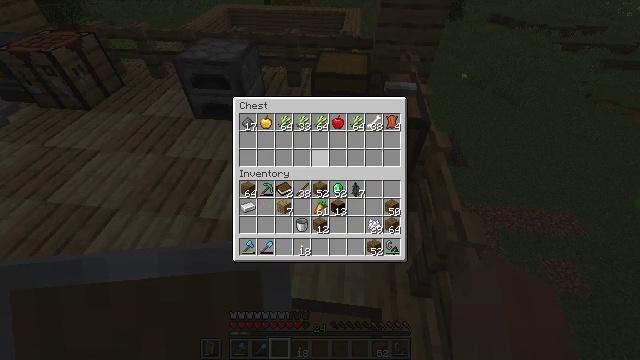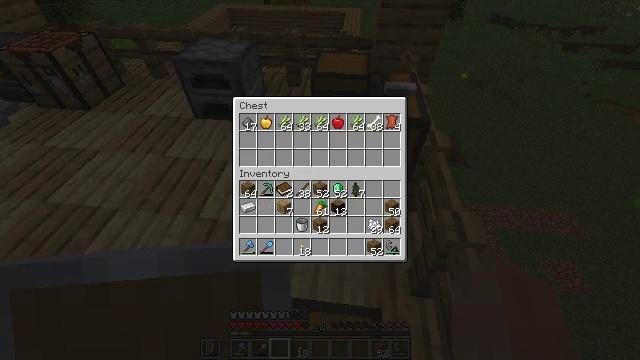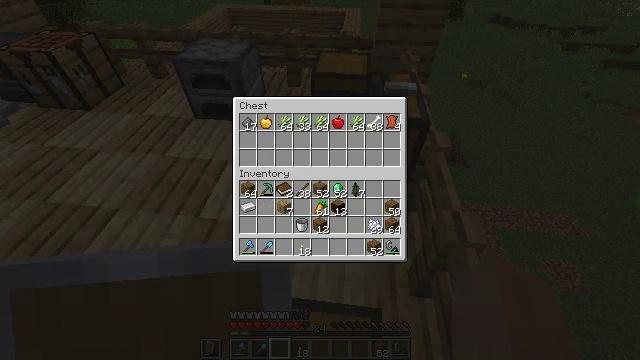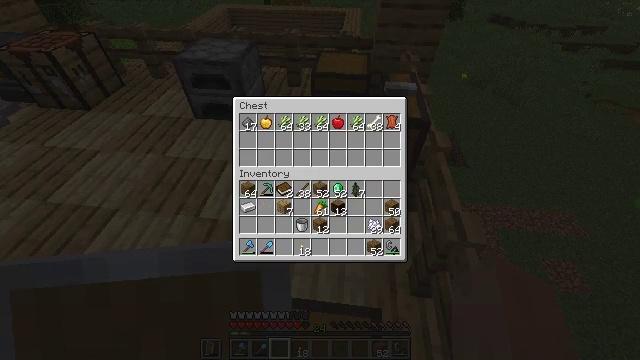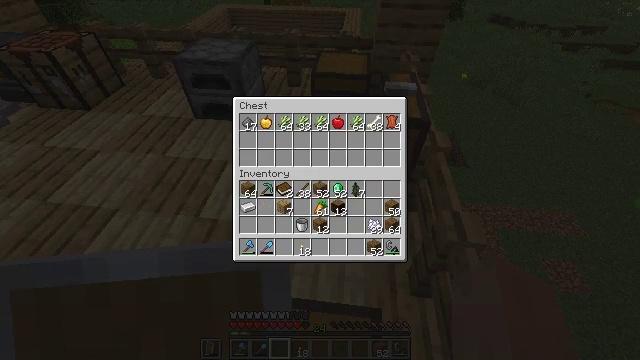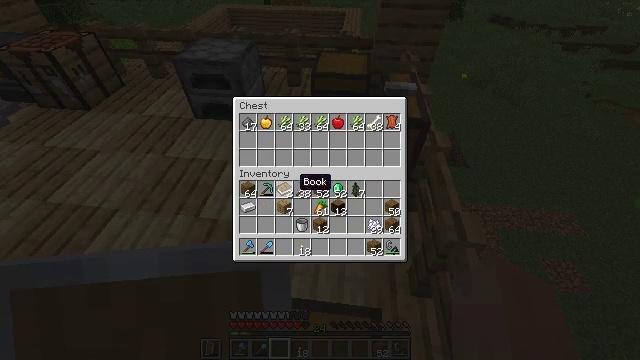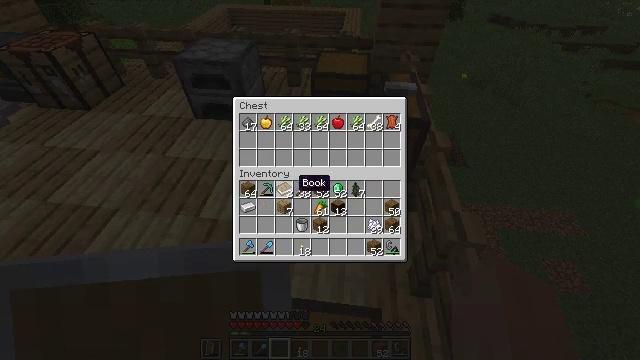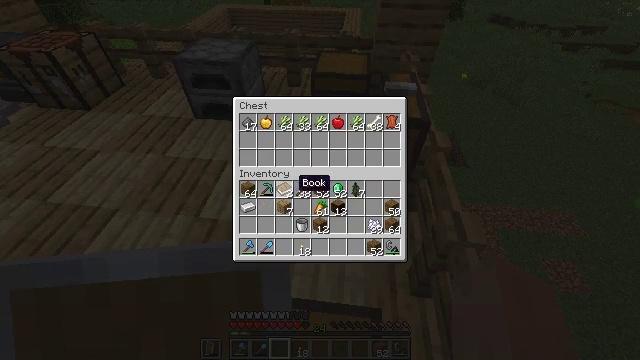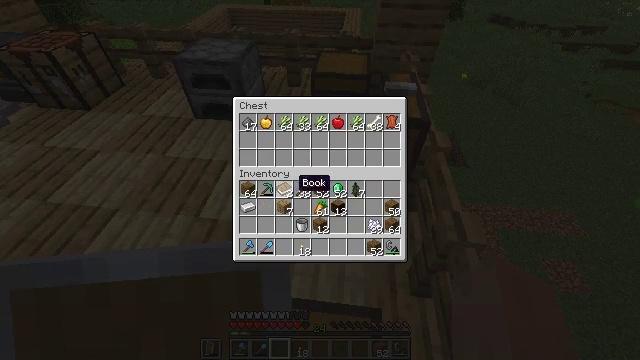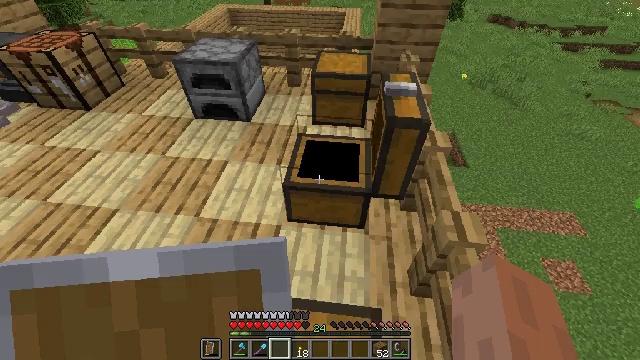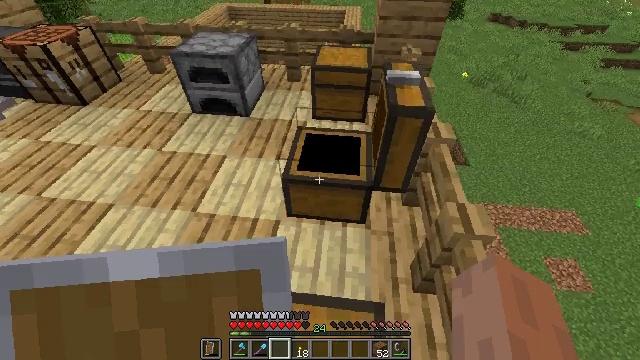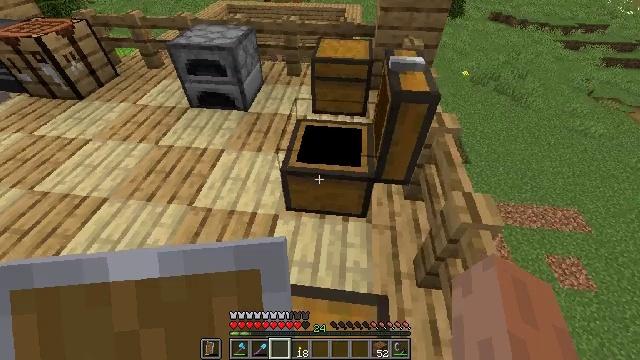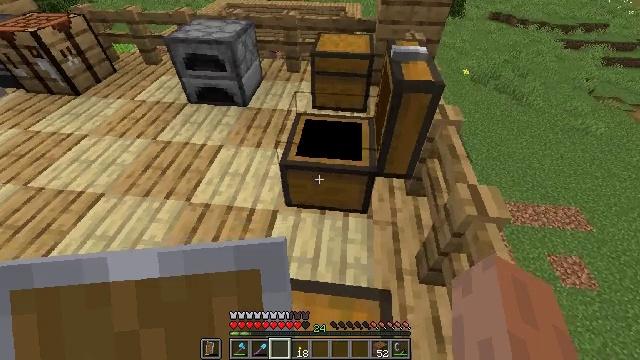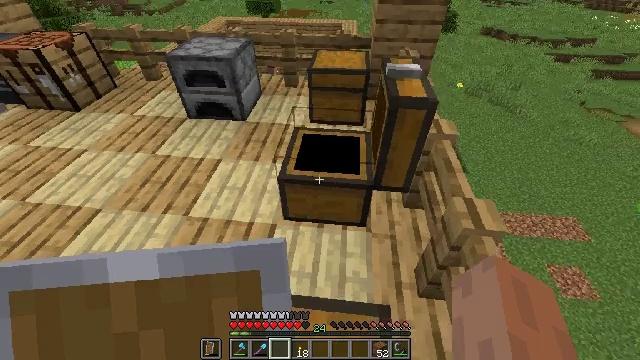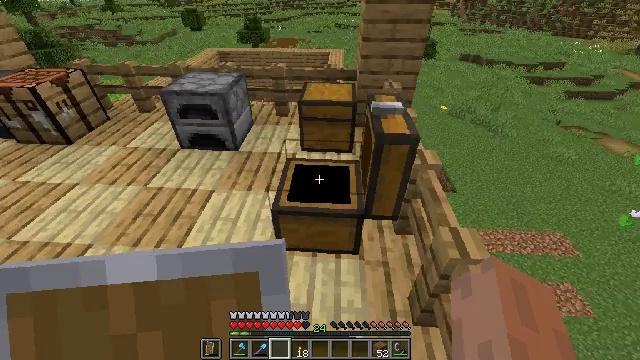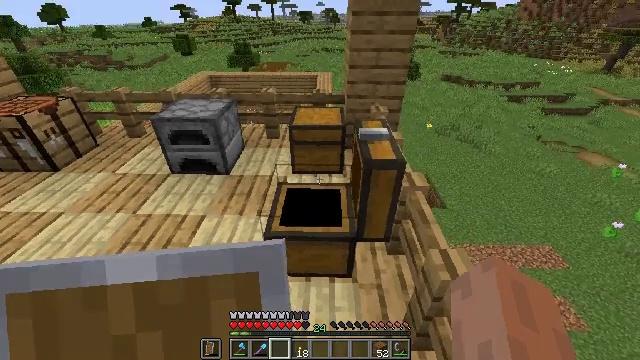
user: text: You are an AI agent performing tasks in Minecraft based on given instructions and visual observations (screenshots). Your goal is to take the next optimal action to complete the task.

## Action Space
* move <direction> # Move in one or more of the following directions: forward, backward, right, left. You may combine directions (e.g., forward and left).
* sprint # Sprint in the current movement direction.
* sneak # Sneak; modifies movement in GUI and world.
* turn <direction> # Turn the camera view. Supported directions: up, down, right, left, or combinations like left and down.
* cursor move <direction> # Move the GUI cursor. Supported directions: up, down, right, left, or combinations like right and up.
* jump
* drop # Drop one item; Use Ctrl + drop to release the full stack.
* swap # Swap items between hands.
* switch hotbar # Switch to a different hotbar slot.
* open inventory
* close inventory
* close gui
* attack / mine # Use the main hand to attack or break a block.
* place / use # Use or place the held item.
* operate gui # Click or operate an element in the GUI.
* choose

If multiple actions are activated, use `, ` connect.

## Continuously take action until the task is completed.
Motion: motion action
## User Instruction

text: Remove a flint and steel from the inventory.
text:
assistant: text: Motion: sneak, cursor move left
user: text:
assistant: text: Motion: sneak
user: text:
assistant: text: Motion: sneak
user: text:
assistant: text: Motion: sneak, cursor move left
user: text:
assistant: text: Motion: sneak, cursor move left and down
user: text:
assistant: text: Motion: sneak
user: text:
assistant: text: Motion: sneak
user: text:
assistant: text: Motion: sneak
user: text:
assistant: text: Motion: sneak
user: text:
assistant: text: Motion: sneak, close gui
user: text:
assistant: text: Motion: sneak, open inventory
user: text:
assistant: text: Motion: open inventory
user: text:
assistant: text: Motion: turn up
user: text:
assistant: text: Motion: turn right and up
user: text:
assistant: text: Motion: turn right and up
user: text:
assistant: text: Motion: no_op
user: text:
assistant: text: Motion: turn up
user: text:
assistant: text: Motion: turn right and down
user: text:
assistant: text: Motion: turn right and down
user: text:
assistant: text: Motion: turn right and down
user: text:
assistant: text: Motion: turn right and down
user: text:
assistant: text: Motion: turn right and down
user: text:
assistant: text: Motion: turn right and down, use / place
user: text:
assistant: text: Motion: use / place
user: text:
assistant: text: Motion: use / place
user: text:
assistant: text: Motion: use / place
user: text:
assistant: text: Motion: no_op
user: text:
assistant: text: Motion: cursor move up
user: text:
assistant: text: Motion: no_op
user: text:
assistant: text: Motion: no_op